Question: I need to be able to update the text in a XAML TextBox element when a button is clicked. I was able to do this with the example Hello World application on Microsoft's website with no issues, but when I attempt it now doing the exact same thing, I'm getting an undeclared identifier error on the text box.
This is my XAML code:
'''
<Button Background="Black" Content="This is a Button" Width="400" Height="100" Click="Button_Click"/>
<TextBox Grid.Column="1" x:Name="textBox"/>
'''
This is my C++ code:
'''
void Sentinel::VisualizePage::Button_Click(Platform::Object^ sender, Windows::UI::Xaml::RoutedEventArgs^ e) {
textBox->Text = "Hi";
}
'''
And here's the error:

I don't understand how this exact same code was working for the hello world project, but is not working for this user control.
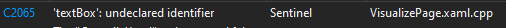
Answer: In your defense, it was a tough one. Check the auto-generated files. There should be one titled something like: .g.h. There will be element definitions there. Be sure your element is listed there, then try again.
It should be something along the lines of:
'''
private: ::Windows::UI::Xaml::Controls::TextBox^ textBox;
'''